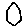
Label: hexagon